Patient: sex F, age 36
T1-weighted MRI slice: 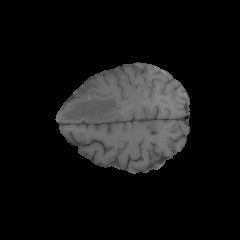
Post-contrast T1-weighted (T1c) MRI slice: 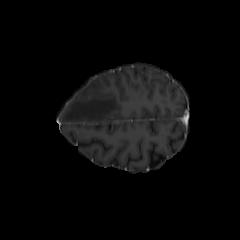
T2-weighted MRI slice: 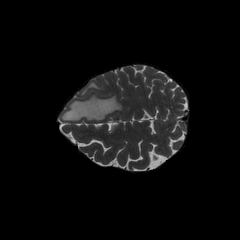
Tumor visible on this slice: yes
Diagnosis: Glioblastoma, IDH-wildtype
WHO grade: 4